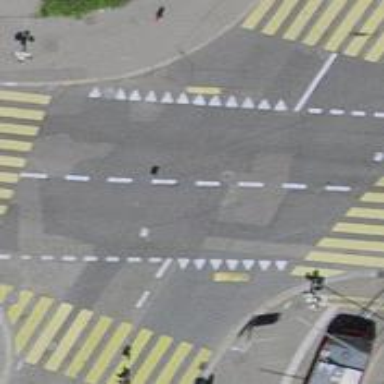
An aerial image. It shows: Road with traffic signals.